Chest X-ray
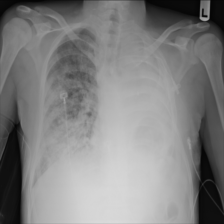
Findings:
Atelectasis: negative
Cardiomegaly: negative
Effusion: negative
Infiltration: negative
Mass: negative
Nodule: negative
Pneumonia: negative
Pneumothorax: negative
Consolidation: negative
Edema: negative
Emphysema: negative
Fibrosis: negative
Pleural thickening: negative
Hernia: negative